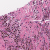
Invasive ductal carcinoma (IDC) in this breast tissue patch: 0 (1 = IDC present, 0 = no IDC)